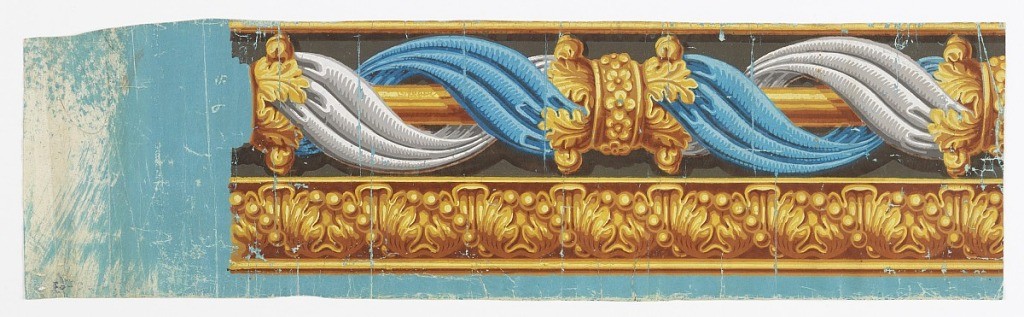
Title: Border
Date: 1825–35
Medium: Block-printed on handmade paper
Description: Blue and white drapery intertwine about gold-colored rod and pass through ring and clasp of stylized acanthus leaves, also gold-colored. Same style acanthus leaf forms upper border. Trompe l'oeil.